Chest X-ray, PA view. Patient: 77 years old, sex F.
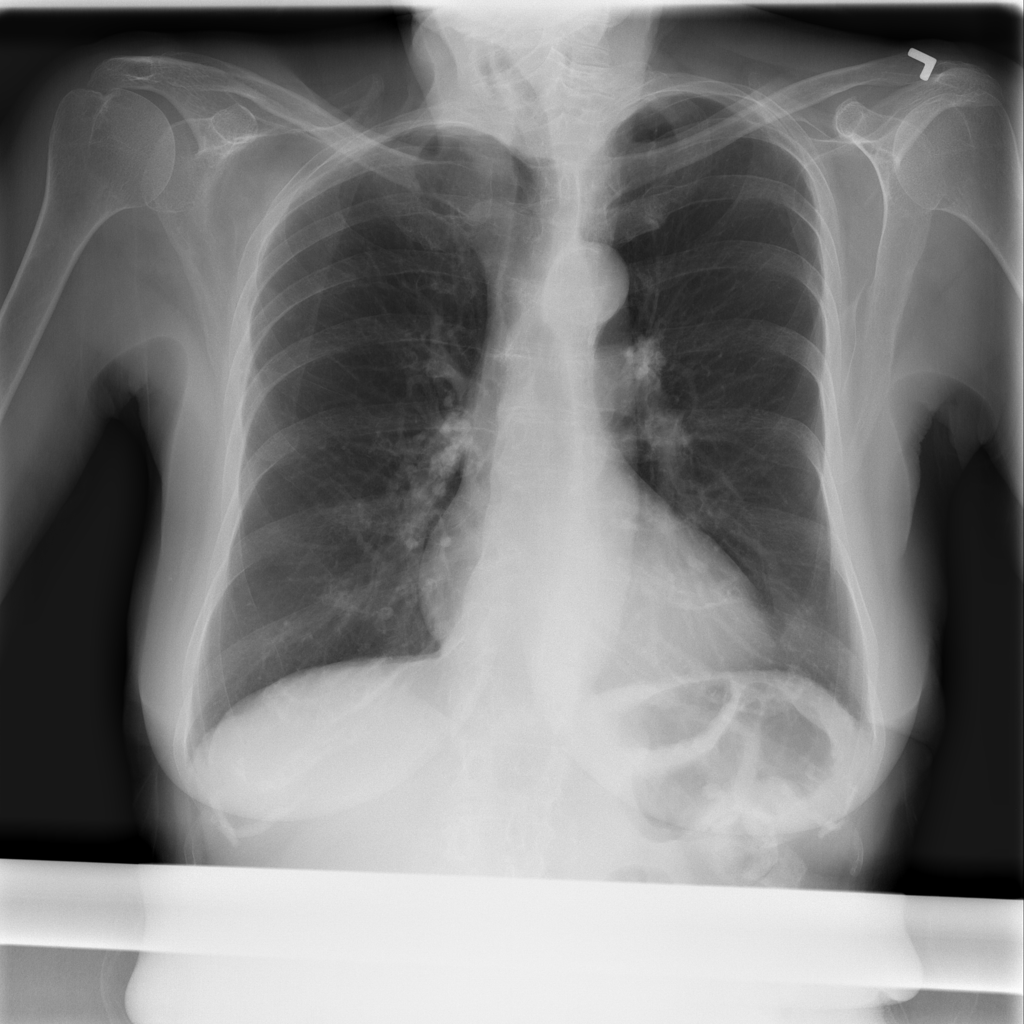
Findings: No Finding